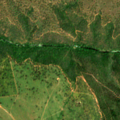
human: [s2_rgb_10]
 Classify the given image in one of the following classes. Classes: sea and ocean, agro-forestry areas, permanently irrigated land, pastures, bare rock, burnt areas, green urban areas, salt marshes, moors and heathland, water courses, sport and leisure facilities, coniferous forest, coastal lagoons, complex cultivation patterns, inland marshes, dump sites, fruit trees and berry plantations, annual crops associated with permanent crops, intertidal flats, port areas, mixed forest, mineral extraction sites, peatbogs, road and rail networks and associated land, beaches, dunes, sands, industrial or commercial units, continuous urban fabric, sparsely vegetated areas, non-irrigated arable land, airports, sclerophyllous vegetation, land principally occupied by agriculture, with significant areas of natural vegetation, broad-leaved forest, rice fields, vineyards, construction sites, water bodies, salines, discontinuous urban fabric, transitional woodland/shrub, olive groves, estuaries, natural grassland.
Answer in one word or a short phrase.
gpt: continuous urban fabric